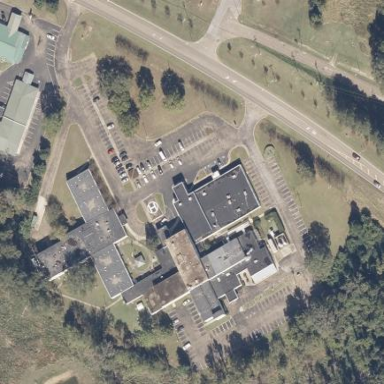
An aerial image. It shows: Hospital providing healthcare services.